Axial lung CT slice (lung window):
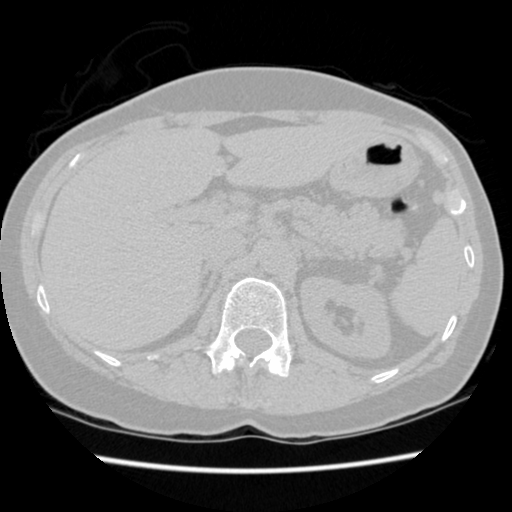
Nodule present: no